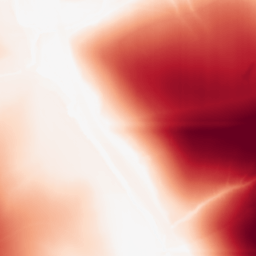
Category: morphological
Decomposition family: rolling_ball
Decomposition parameters: radius: 200
Upsampling method: regularized
Upsampling parameters: scale: 2
lambda_reg: 0.001
Upsampling scale: 2